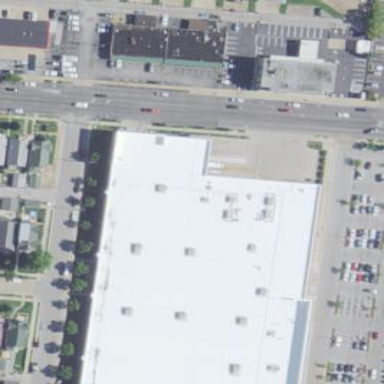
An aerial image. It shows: Department store building.